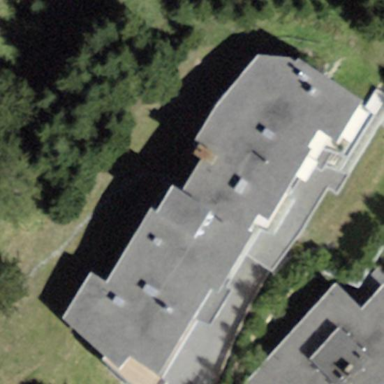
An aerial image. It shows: Building with flat roof.